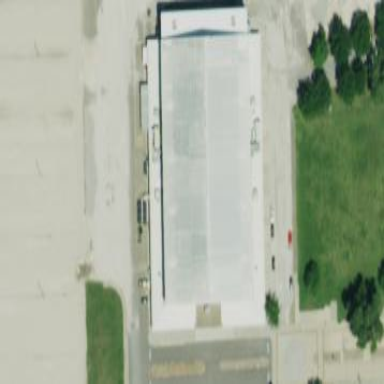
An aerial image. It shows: Building that is ice rink used for playing ice hockey.